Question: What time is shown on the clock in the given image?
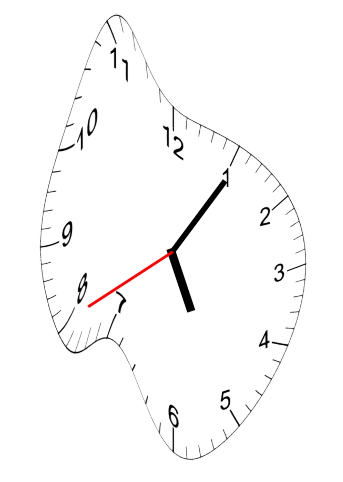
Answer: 05:05:40